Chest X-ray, PA view. Patient: 29 years old, sex M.
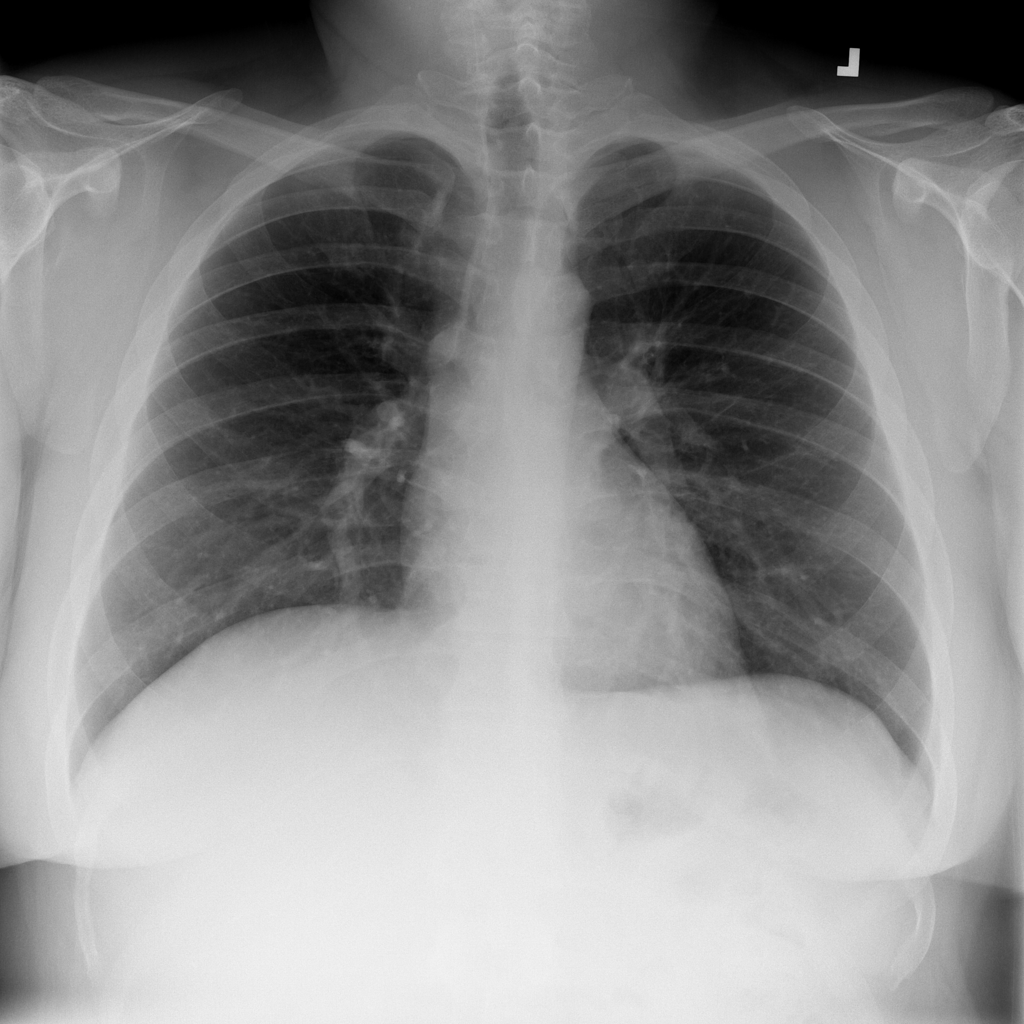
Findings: No Finding